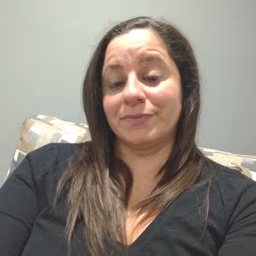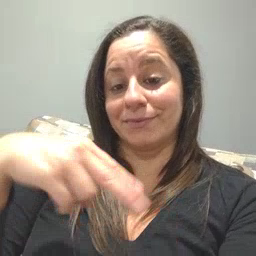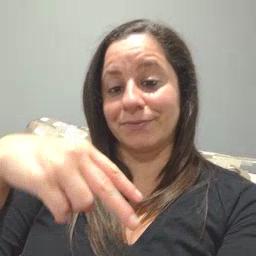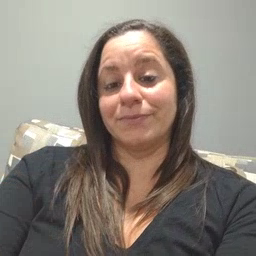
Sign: dance